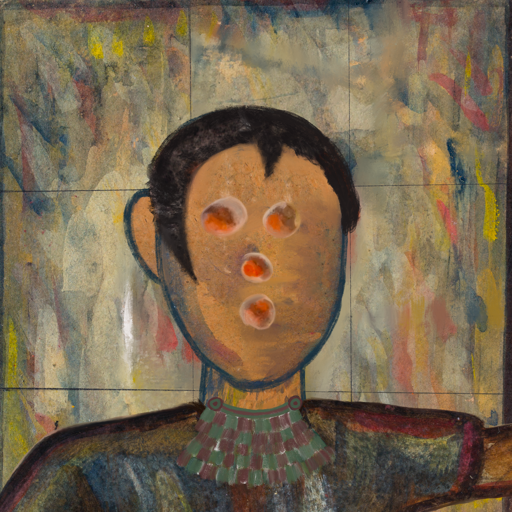
Background: GypsyMother, Head And Neck Front: In_The_Sun, Face Front: Rupkatha, Bust: Mosgoul, Hair Front: Roy_Bahadur, Head Accessory: Blank, Second Necklace: After_Raid, Necklace: Blank, Baby: Blank